Question: I have a MS-Access database tabel with follwing structure and Data :

Now i want all the columns in my result with following conditions :
1. TicketNo should not be repeated in result
2. Result should be sorted by date Column (EnteredDate)
I tried some examples from StackOverflow as well as some other sources but didn't get desired result.
I Tried to Use :
1. KeyWord DISTINCT and GROUP BY and ORDER BY (Obviously in different queries)
2. MAX and MIN according to some examples.
Please help me find the solution.
Thank you.
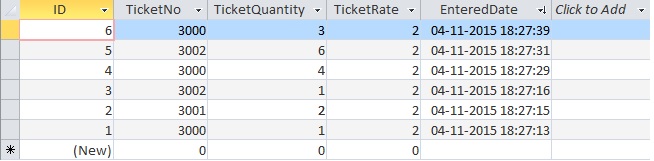
Answer: Try this:
'''
SELECT src.ID, src.TicketNo, src.TicketQuantity, src.TicketRate, src.EnteredDate
FROM (
SELECT TicketNo, MAX(EnteredDate) AS MaxEnteredDate
FROM Tickets
GROUP BY TicketNo
) AS mtn INNER JOIN Tickets AS src ON mtn.TicketNo = src.TicketNo AND mtn.MaxEnteredDate = src.EnteredDate
ORDER BY src.EnteredDate DESC
'''
Above query returns:
'''
ID TicketNo TicketQuantity TicketRate EnteredDate
6 3000 3 2 2015-01-11 18:27:39
5 3002 6 2 2015-01-11 18:27:31
2 3001 2 2 2015-01-11 18:27:15
'''